Question: Someone in my team try to subscribe to TFS alert when an items is assigned to her or remove from her. When she open the "Project Alert" panel, she can check all alert, except the first one, which is the only one she want!

The only thing I found is <URL> telling this :
> "To perform these procedures, you must be a member of the Readers group or have the View project-level information permission set to Allow. For more information, see Team Foundation Server Permissions."
Her TFS permission are all right.
I'm asking myself if she need to be Administrator of is machine to be able to set this particular TFS alert.
Using TFS 2010 with Visual Studio 2008.
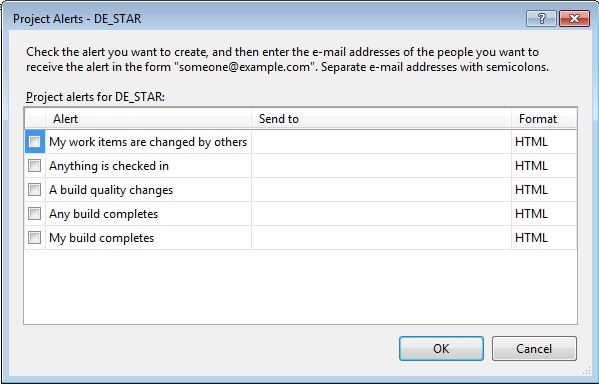
Answer: I find the <URL>!
It's a bug! Just have to click to have the blue selection (like the image in the question) and then press the space bar.
So you don't need to be Administrator!